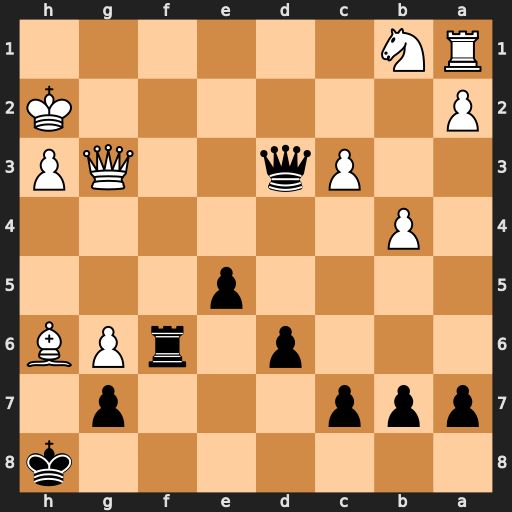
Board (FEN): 7k/ppp3p1/3p1rPB/4p3/1P6/2Pq2QP/P6K/RN6
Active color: b
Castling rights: -
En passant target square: -
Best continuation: Qe2+ Qg2 Rf2 Qxf2 Qxf2+